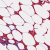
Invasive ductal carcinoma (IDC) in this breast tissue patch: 0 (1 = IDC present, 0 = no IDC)